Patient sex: M
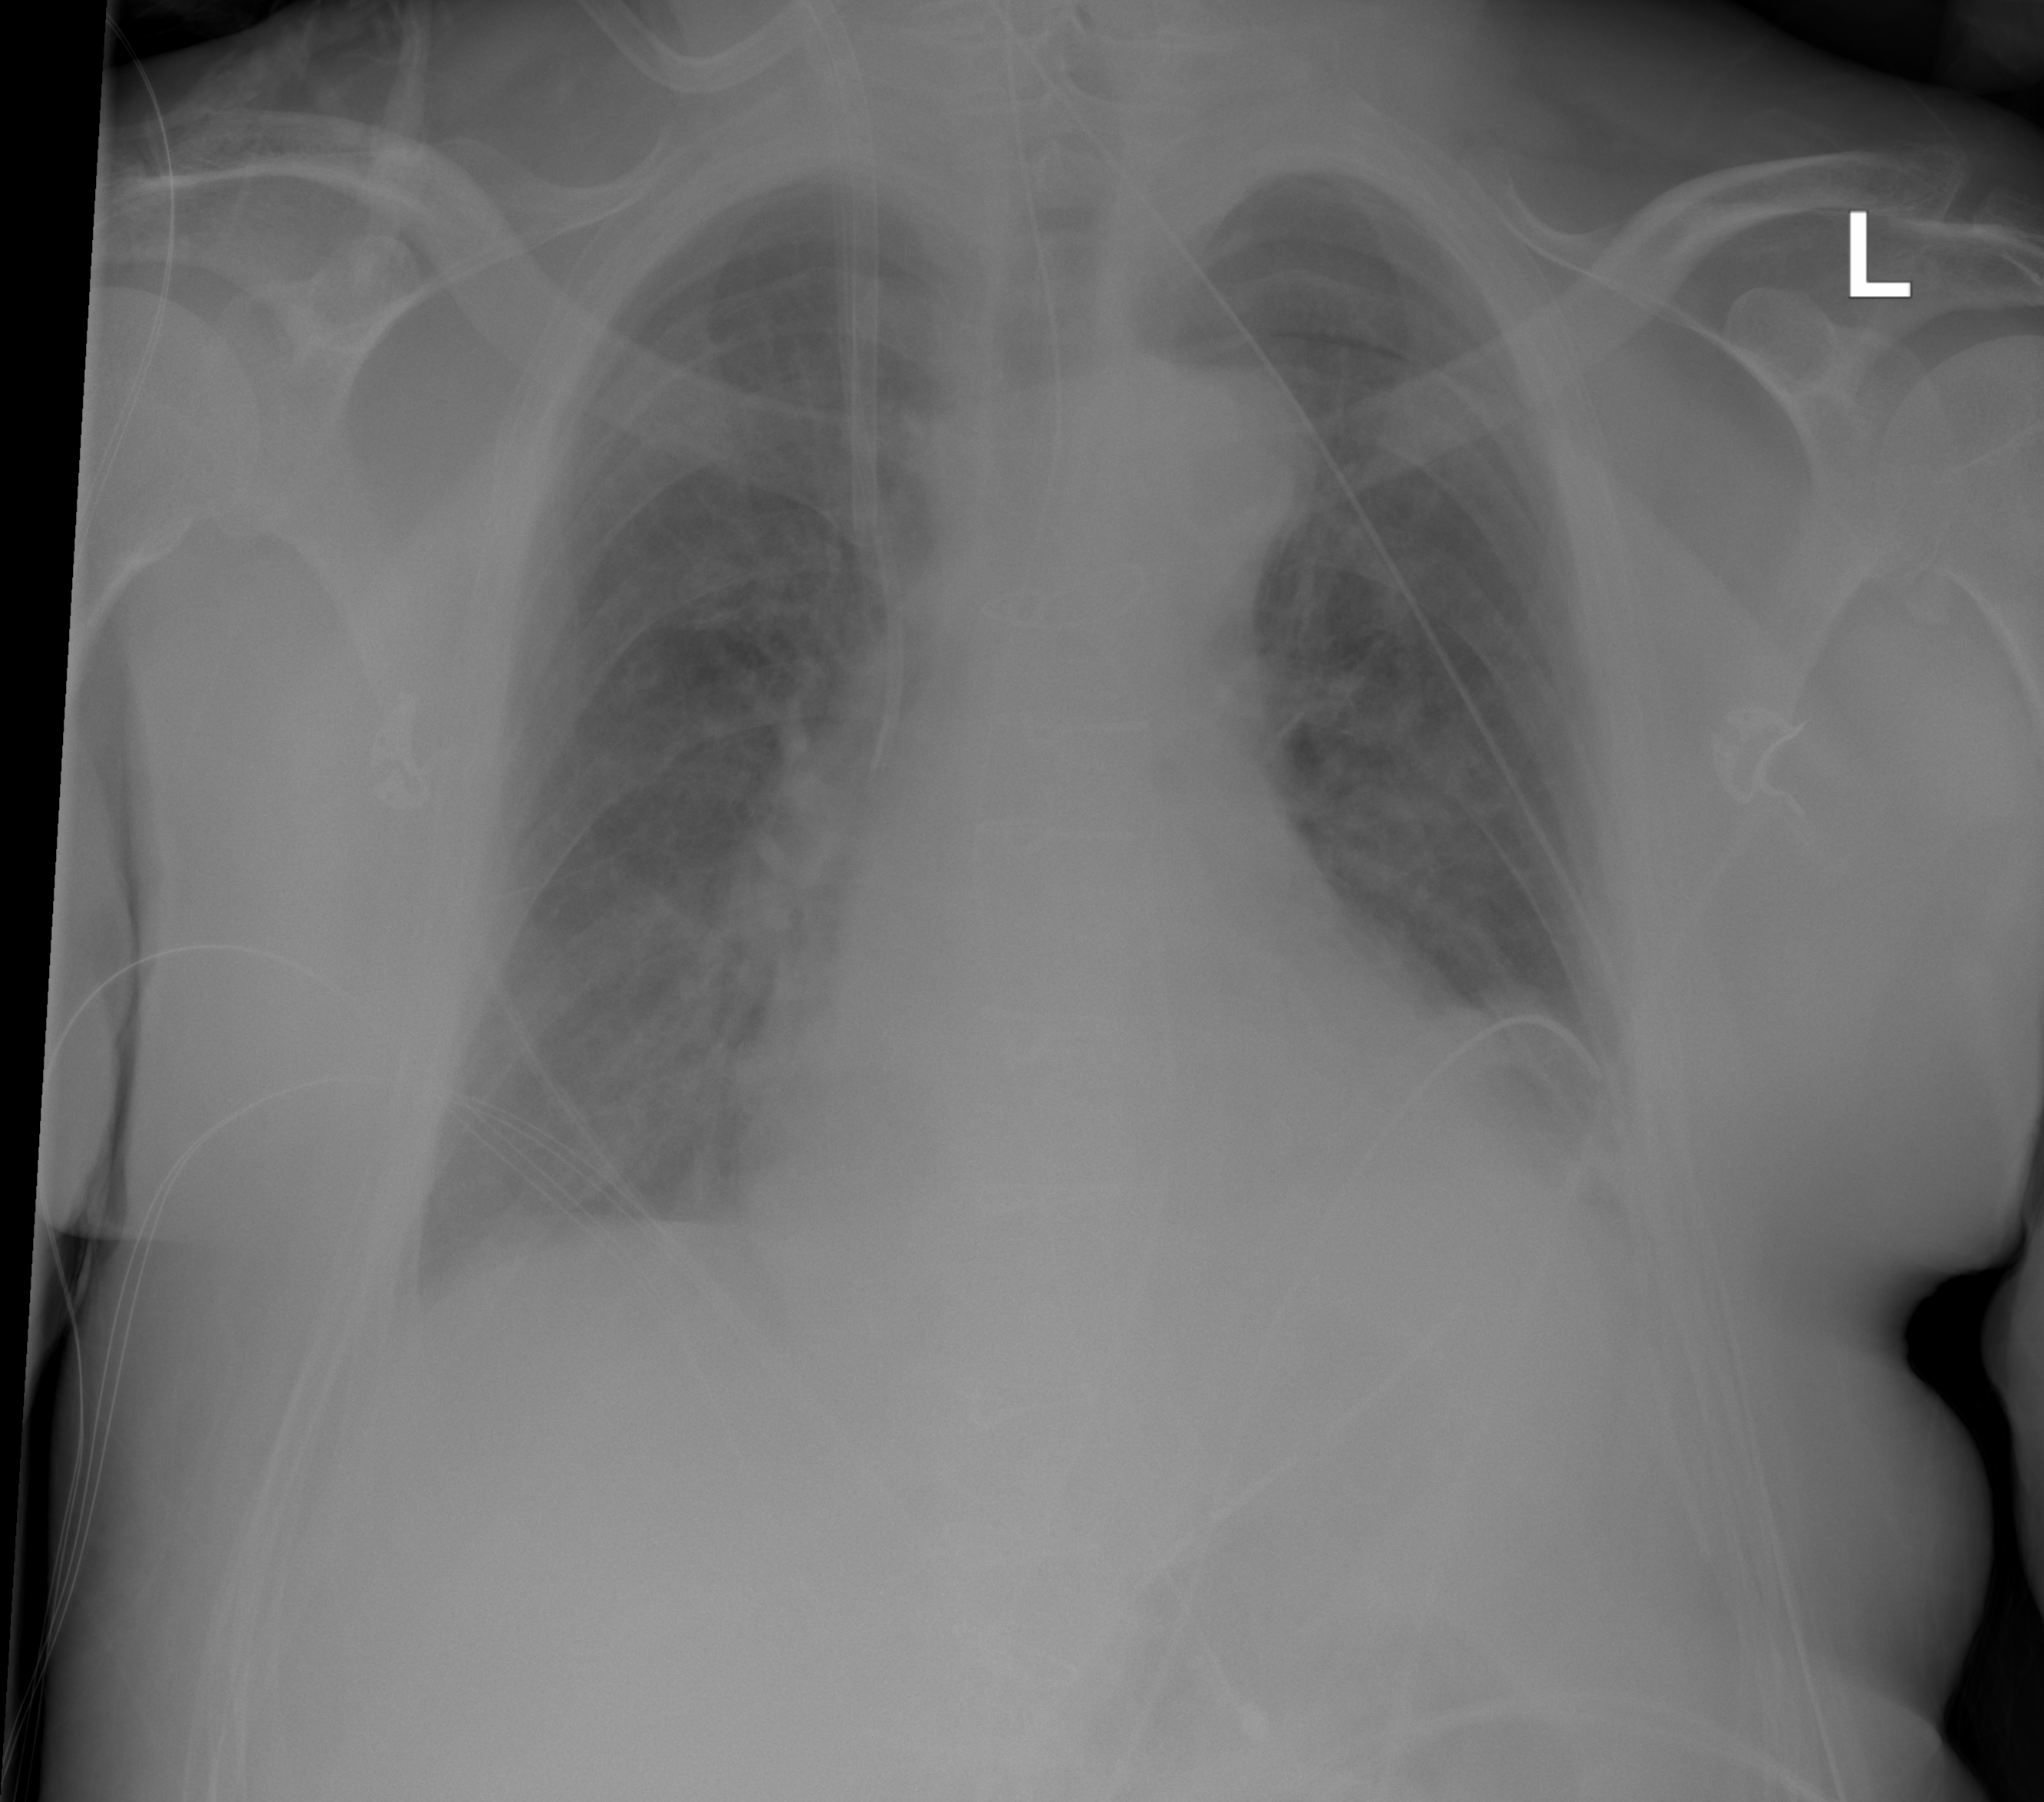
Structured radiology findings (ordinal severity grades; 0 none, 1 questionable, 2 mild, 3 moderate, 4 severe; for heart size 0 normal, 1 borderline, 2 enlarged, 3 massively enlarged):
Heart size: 2
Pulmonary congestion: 0
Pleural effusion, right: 2
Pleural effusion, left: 2
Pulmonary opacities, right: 0
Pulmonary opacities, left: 0
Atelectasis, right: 0
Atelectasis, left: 2